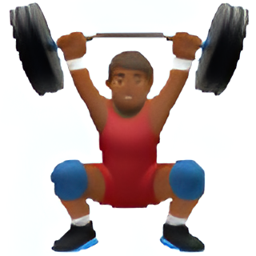
Name: man weight lifting type 5
Emoji: 🏋🏾‍♂️
Group: People & Body
Sub-group: person-sport